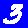
Digit: 3